Question: I am trying to implement an Android application that uses SQLite as its data store. I am using ActiveAndroid. I have a model called Item, and I create items in the following way, calling this from the Activity's onCreate method:
'''
Item item = new Item();
item.name = "test item";
item.save();
'''
After launching my app, I then go to the Android Device Monitor to have access to the database files. And what I see are 2 databases in the filesystem of my app: Application.db and todoListDatabase:

Both of these databases contain a table called items, but only Application.db's version of the items table actually contains the new item records I created. Is that correct?
If this is correct, then what is the point of todoListDatabase?
Here are the relevant files I have:
My SQLite Helper class:
'''
public class ItemDatabaseHelper extends SQLiteOpenHelper {
private static final int DATABASE_VERSION = 2;
private static final String DATABASE_NAME = "todoListDatabase";
private static final String ITEMS = "items";
private static final String KEY_ID = "id";
private static final String KEY_BODY = "name";
public ItemDatabaseHelper(Context context) {
super(context, DATABASE_NAME, null, DATABASE_VERSION);
}
@Override
public void onCreate(SQLiteDatabase db) {
String CREATE_TODO_TABLE = "CREATE TABLE " + ITEMS + "("
+ KEY_ID + " INTEGER PRIMARY KEY," + KEY_BODY + " TEXT" + ")";
db.execSQL(CREATE_TODO_TABLE);
}
@Override
public void onUpgrade(SQLiteDatabase db, int oldVersion, int newVersion) {
if (newVersion == 2) {
db.execSQL("DROP TABLE IF EXISTS " + ITEMS);
onCreate(db);
}
}
}
'''
My Item class:
'''
@Table (name = "Items")
public class Item extends Model {
@Column(name = "name")
public String name;
public Item() {
super();
}
public Item(String name){
super();
this.name = name;
}
}
'''
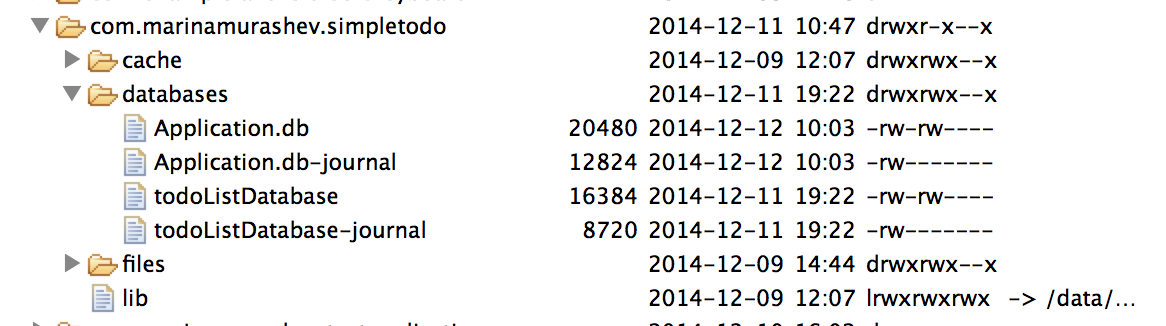
Answer: Because I was using ActiveAndroid, creating a 'SQLiteOpenHelper' was doing double work. That's why I was seeing 2 databases. To fix this, I deleted the 'ItemDatabaseHelper' class. Then, when I go to the Android Device Monitor to see the database files, I see that Application.db is the only database there, and it has the items I created in it.